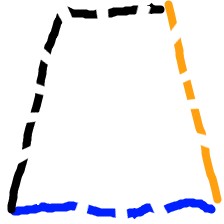
Shape: trapezoid